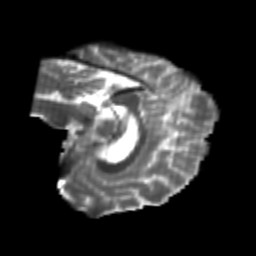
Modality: T2w
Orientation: sagittal
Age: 26
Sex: female
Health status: healthy
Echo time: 0.074 s